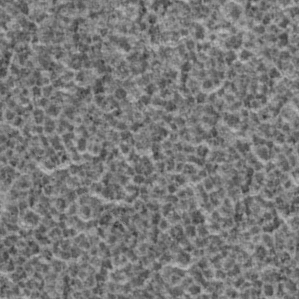
Label: frost